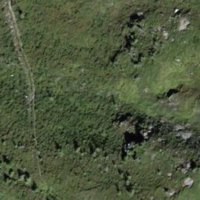
EUNIS habitat code: 44
Species observed at this site:
Empetrum nigrum